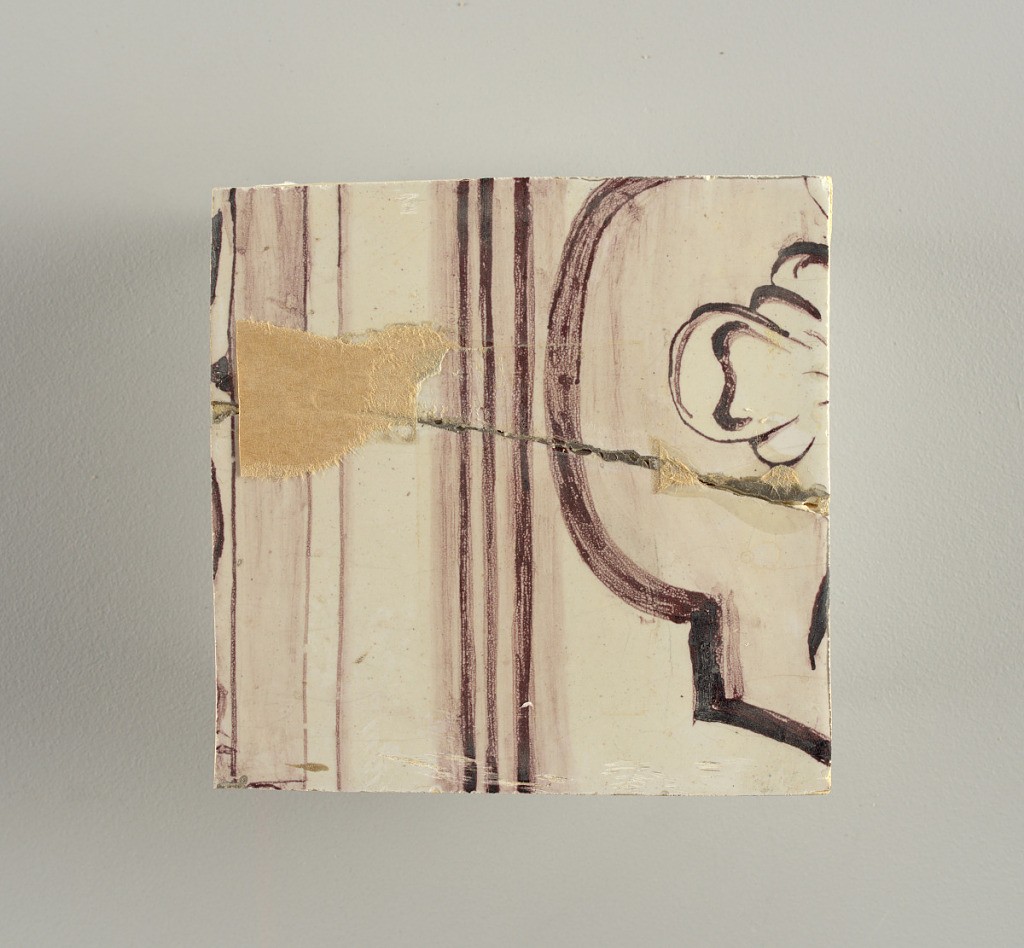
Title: Wall facing
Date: ca. 1725
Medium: tin-glazed earthenware, underglaze
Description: Running design for a frieze or a dado, composed of scrolls of foliage and strapwork, and four repeating motifs--a seated woman in a small upright oval medallion, a putto seated on a rocailled base, and strapwork in axial pattern.  The various panels, A to F, show various repeats of the same design, all being five tiles high and a varying number of tiles wide.